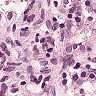
Metastatic tissue present: no